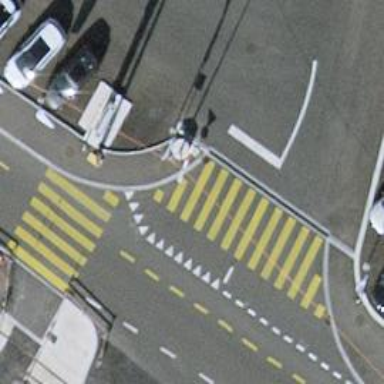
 including zebra markings for pedestrians."